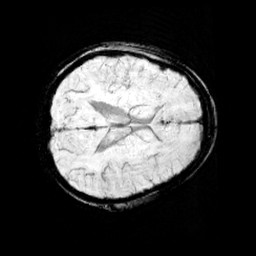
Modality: minIP
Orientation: axial
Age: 12
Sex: female
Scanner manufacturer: siemens
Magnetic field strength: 3 T
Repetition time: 0.027 s
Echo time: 0.02 s